Question: It feels like the question is already answered:
- <URL>
I have 3 timelines and some draggable elements to place there. For some reason I cannot get it to work. This is the syntax I'm using: 'containment: ".timeline1, .timeline2, .timeline3"'

'''
$(function() {
$(".timeline1, .timeline2, .timeline3").droppable();
$(".event").draggable({
containment: ".timeline1, .timeline2, .timeline3"
});
});
'''
'''
.timeline1, .timeline2, .timeline3 {
width: 500px;
height: 40px;
border: 3px dashed gray;
margin-bottom: 10px;
}
.event {
height: 40px;
background: gray;
display: inline-block;
}
'''
'''
<script src="https://ajax.googleapis.com/ajax/libs/jquery/2.1.1/jquery.min.js"></script>
<script src="https://ajax.googleapis.com/ajax/libs/jqueryui/1.11.2/jquery-ui.min.js"></script>
<link rel="stylesheet" href="https://ajax.googleapis.com/ajax/libs/jqueryui/1.11.2/themes/smoothness/jquery-ui.css" />
<div class="timeline1"></div>
<div class="timeline2"></div>
<div class="timeline3"></div>
<div class="event">dance</div>
<div class="event">sleep</div>
<div class="event">eat</div>
'''
---
Update found in the docs: <URL>
> The draggable element will be contained to the bounding box of the first element found by the selector
Question is still valid, I'd really like to know how to restrict droppable area to multiple divs?
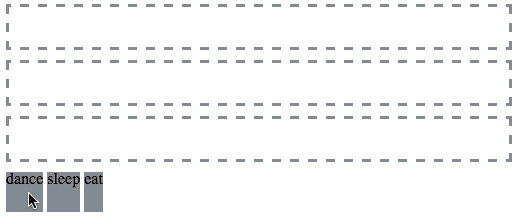
Answer: I'm not sure if you can do this with the containment option, but you can use snap, snapMode and revert to accomplish what you're trying to do.
I'd add a common class like 'timeline-droppable' to your timeline elements to make it easier:
'''
<div class="timeline1 timeline-droppable"></div>
<div class="timeline2 timeline-droppable"></div>
<div class="timeline3 timeline-droppable"></div>
'''
Use the snap option to snap to your droppable timelines. Use the revert option to determine whether the draggable was dropped in a valid droppable:
'''
$(function() {
$(".timeline-droppable").droppable();
$(".event").draggable({
snap: ".timeline-droppable",
snapMode: "inner",
revert: function(droppedElement) {
var validDrop = droppedElement && droppedElement.hasClass("timeline-droppable");
return !validDrop;
}
});
});
'''
Of course you'll need to tweak the CSS to make your event elements fit nicely inside your timeline elements.